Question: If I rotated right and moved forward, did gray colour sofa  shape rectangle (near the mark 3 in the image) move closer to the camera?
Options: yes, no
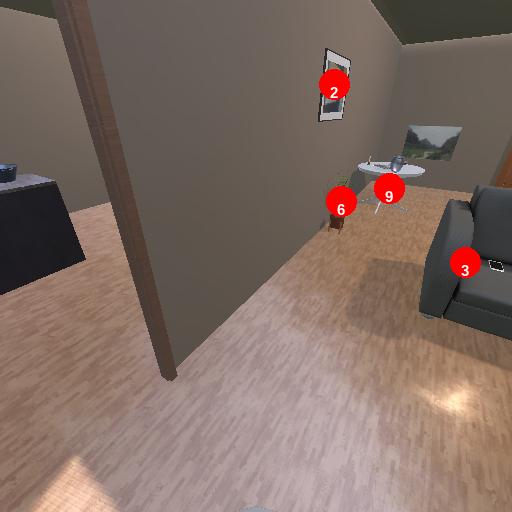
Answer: yes